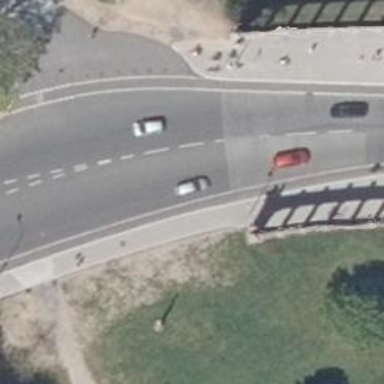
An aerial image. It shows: Primary highway with asphalt surface. There are sidewalks on both sides and exclusive cycle lanes in both directions.